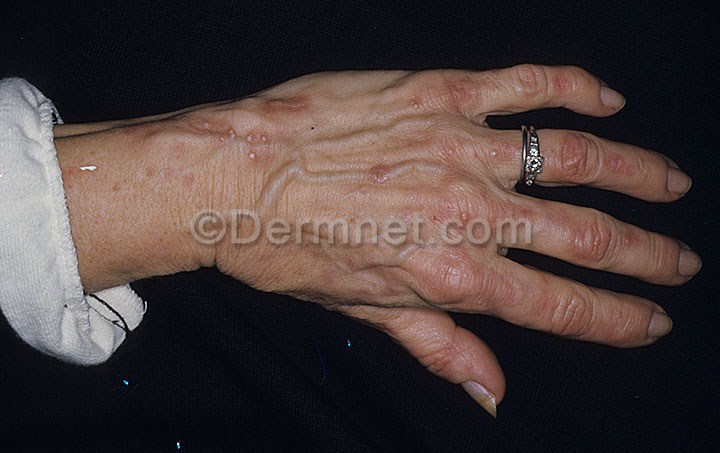
Disease: Light Diseases and Disorders of Pigmentation